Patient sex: F
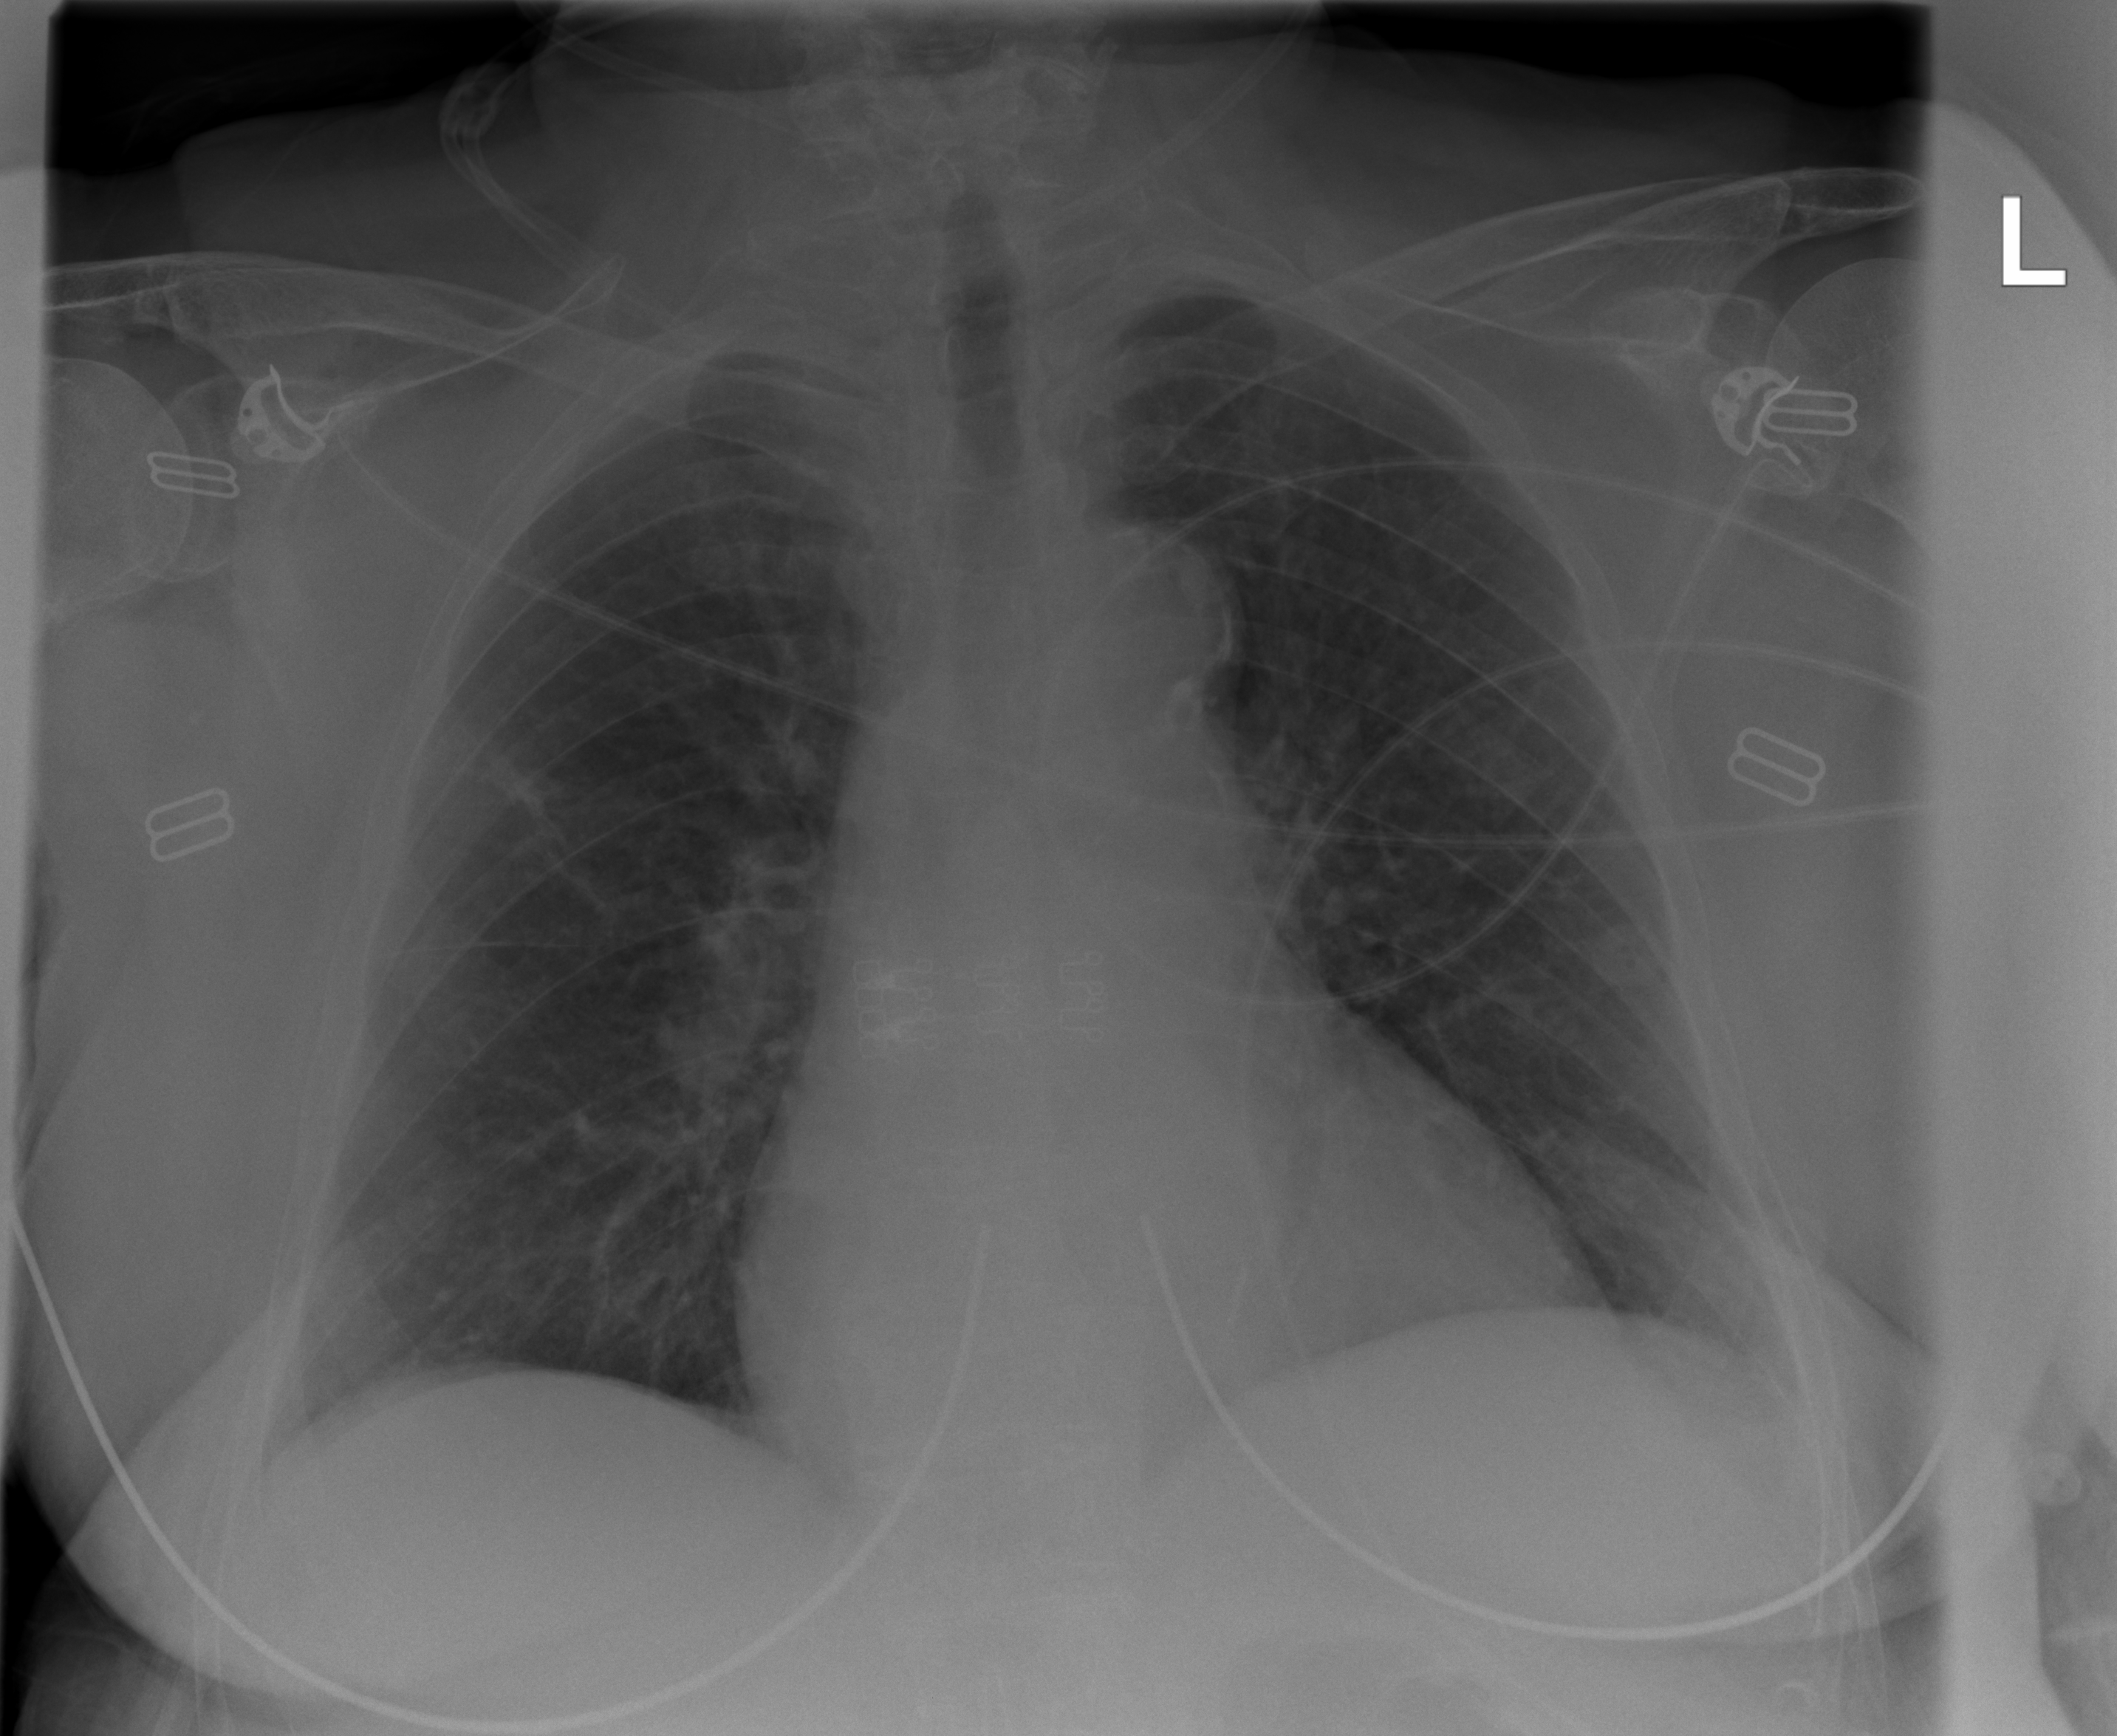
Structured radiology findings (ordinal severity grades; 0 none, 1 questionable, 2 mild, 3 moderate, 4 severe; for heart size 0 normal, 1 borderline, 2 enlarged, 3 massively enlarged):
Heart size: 0
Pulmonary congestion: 0
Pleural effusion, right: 0
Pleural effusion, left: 0
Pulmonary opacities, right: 2
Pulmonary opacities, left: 2
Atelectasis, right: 2
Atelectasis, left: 0